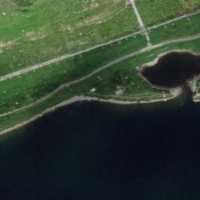
EUNIS habitat code: 14
Species observed at this site:
Rumex alpinus